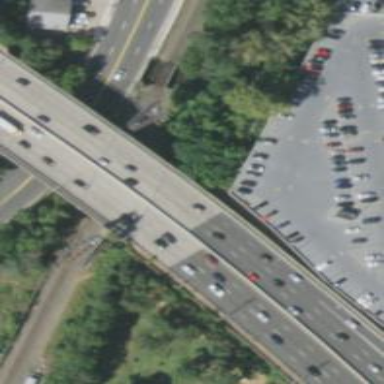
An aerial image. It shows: Urban freeway or expressway classified as trunk highway.